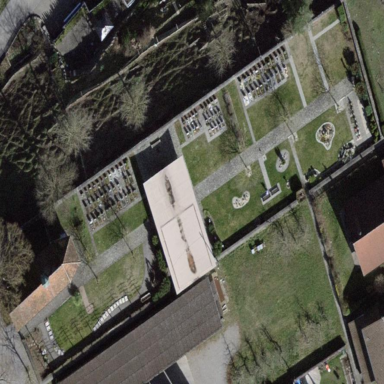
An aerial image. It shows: Cemetery.